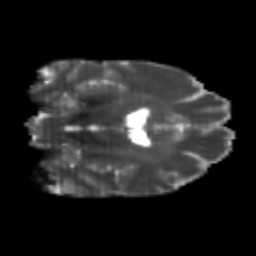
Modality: T2w
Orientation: coronal
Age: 24
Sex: male
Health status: healthy
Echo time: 0.074 s